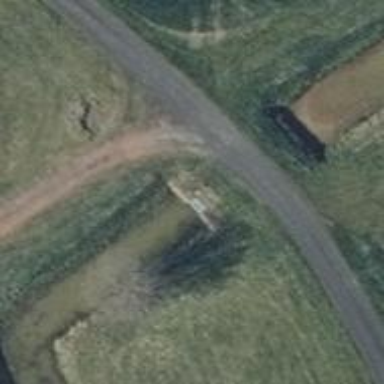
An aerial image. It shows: Culvert tunnel.